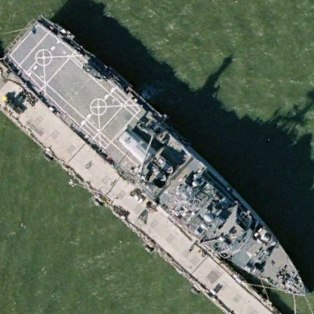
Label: combat